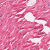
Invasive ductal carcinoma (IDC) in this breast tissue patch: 0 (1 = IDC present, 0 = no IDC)